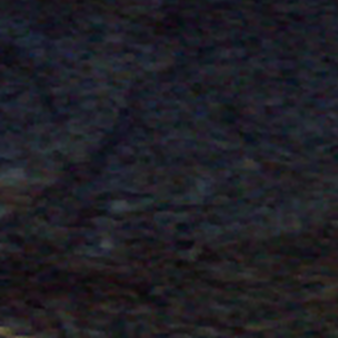
Label: other